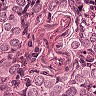
Metastatic tissue present: yes